Question: Here is my issue:
I've installed phonegap and phonegap desktop.
<URL>
Now, when I'm working on my application (Jquery Mobile), I'm testing it on a browser, but the application is reloading again and again after every 2 seconds and I can't even write something in the form input, reloading to fast..
I don't understand where this is coming from?
Here is the screen shot of my browser and the firebug console where you can see the page reloading over and over (1) and the api_auto_reload in the console (2).

Thanks a lot :)
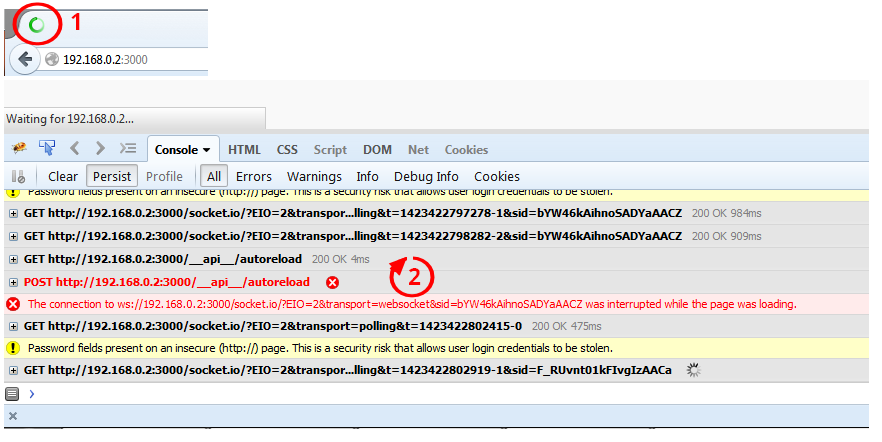
Answer: It was <URL> which was causing this bug.
If you have the same issue, make sure you are not using it.